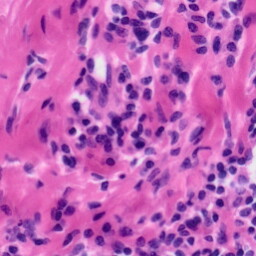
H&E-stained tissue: Tonsil